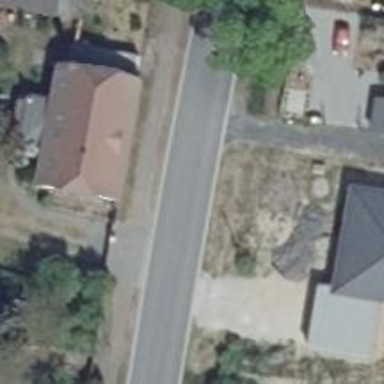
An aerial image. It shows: Secondary road with asphalt surface.